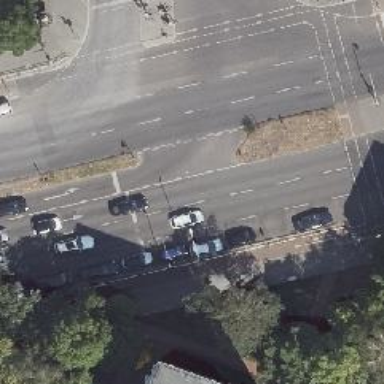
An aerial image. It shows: Road with traffic signals.